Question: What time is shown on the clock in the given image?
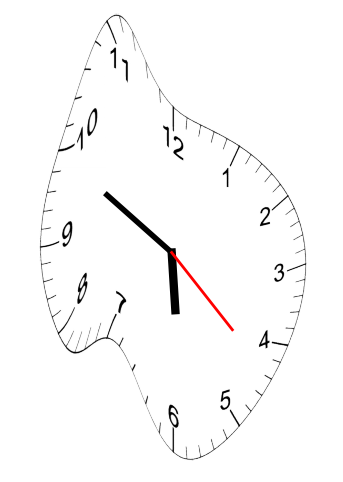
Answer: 05:49:22